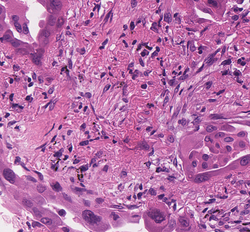
Tumor epithelial tissue: yes
Tumor-associated stroma tissue: yes
Normal tissue: no